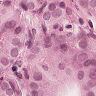
Metastatic tissue present: yes